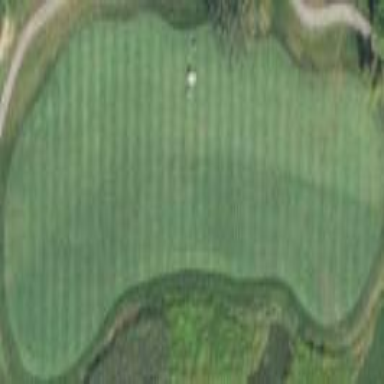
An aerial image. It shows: Golf fairway surrounded by grass.